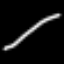
Label: line